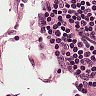
Metastatic tissue present: no